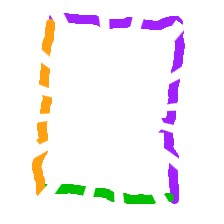
Shape: rectangle